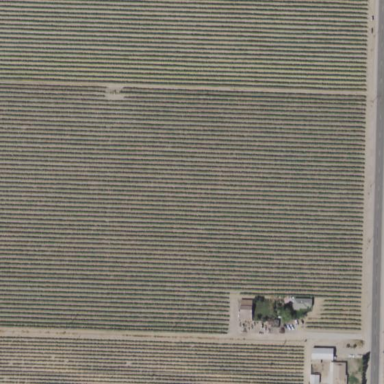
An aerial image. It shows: Beautiful vineyard in the countryside.